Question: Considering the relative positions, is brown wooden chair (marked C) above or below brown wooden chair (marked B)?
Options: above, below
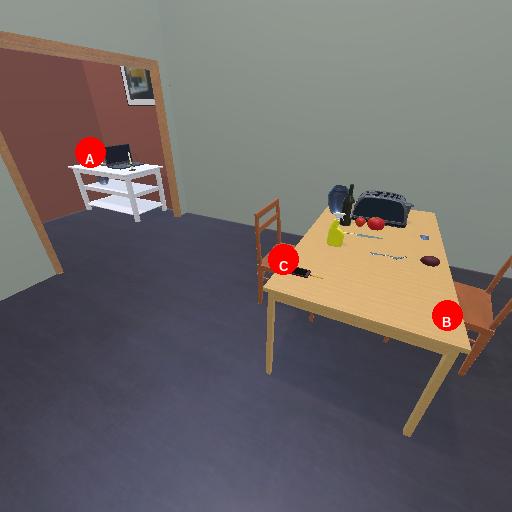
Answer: above